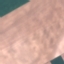
Label: AnnualCrop